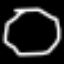
Label: octagon